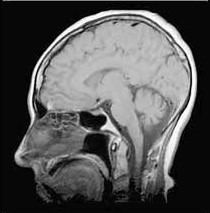
Label: notumor